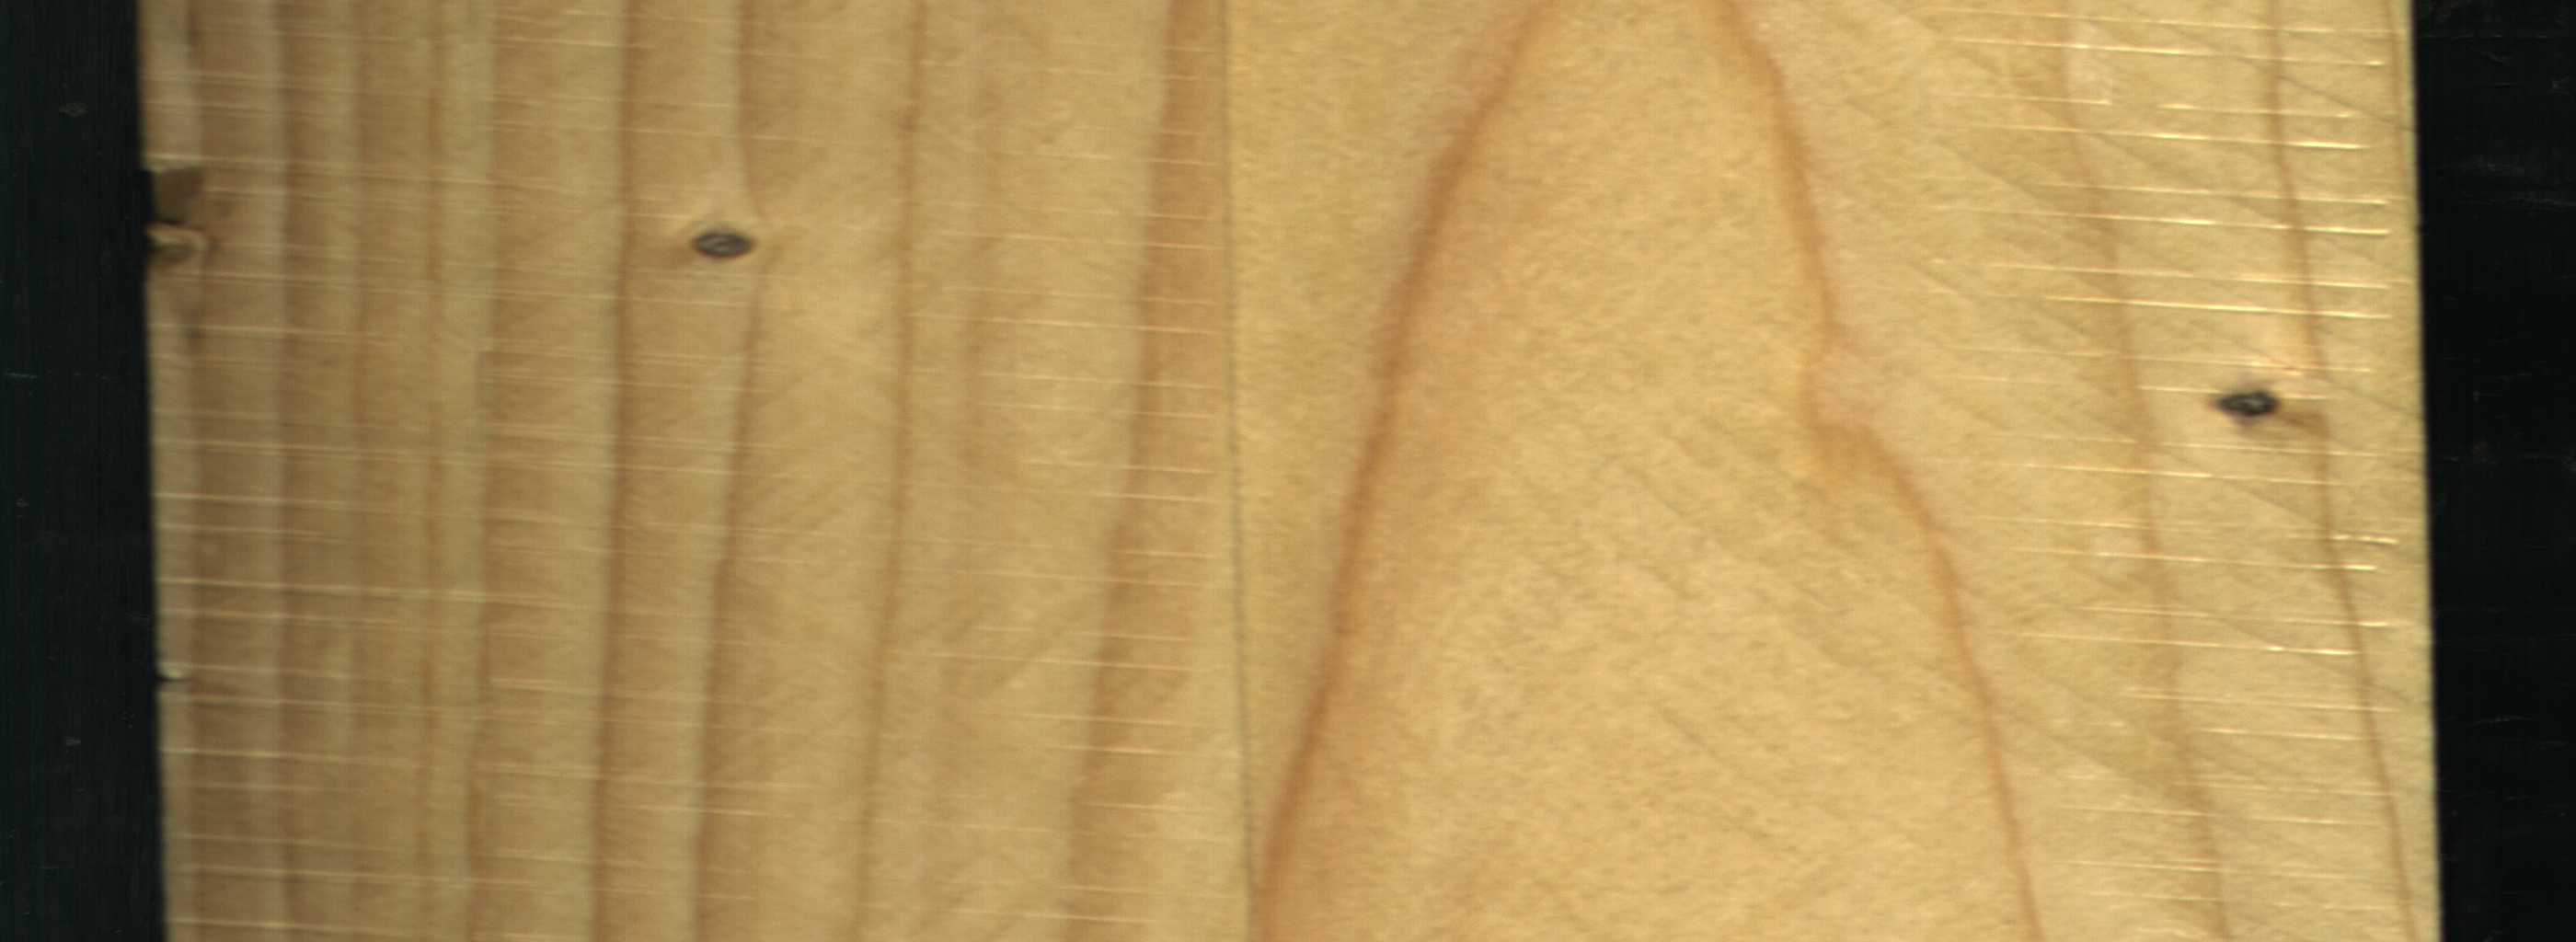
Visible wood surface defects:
Dead_Knot
Live_Knot